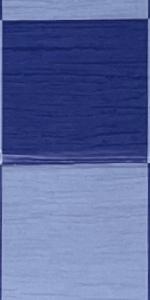
Label: Empty